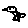
Label: bird